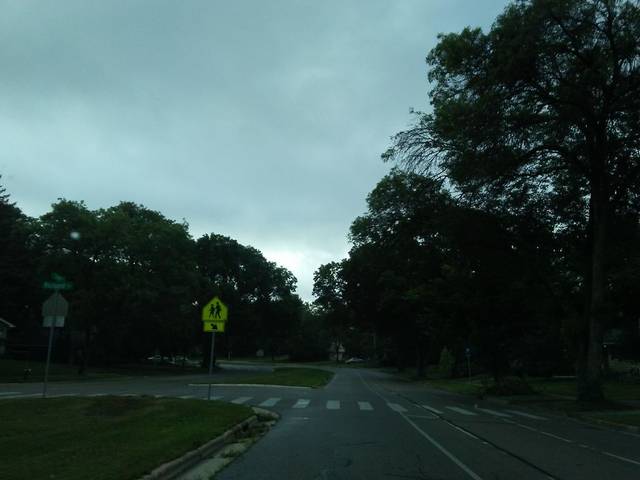
Region: United States
Coordinates: 43.064, -89.457